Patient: sex M, age 57
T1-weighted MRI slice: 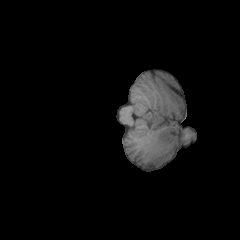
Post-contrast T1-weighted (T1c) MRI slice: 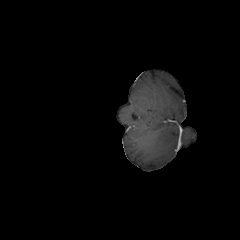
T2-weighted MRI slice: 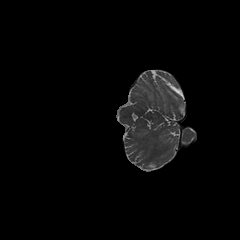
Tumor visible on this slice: no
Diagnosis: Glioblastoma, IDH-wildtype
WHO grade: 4